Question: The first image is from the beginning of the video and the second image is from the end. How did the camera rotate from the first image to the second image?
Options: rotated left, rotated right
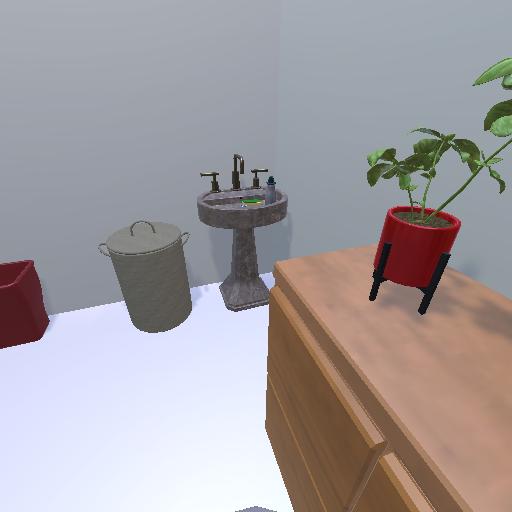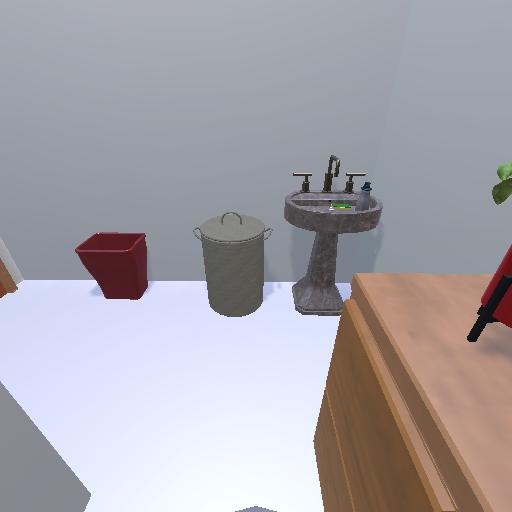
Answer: rotated left